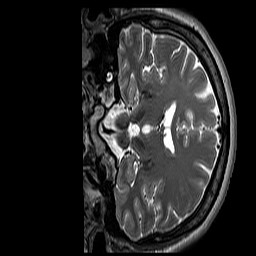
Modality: T2w
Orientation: coronal
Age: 29
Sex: female
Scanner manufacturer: siemens
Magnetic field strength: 3 T
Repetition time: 3.2 s
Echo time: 0.212 s